Question: I have this method in my mvc controller:
'''
public void RejectInvoice(int invoiceId)
{
var invoice = _unitOfWork.InvoiceRepository.Get((int)invoiceId);
invoice.Rejected = true;
invoice.RejectedDateTime = DateTime.Now;
_unitOfWork.InvoiceRepository.InsertUpdate(invoice);
_unitOfWork.Save();
}
'''
In my script file I call it using:
'''
$.post('/Invoice/RejectInvoice/'+ 3, function (data) {
});
'''
In firebug I'm getting:

What the ...........? It clearly shows I've provided it with the 3 as a parameter but then claims I'm sending it a null?
can someone tell me what is going on here? How to fix?
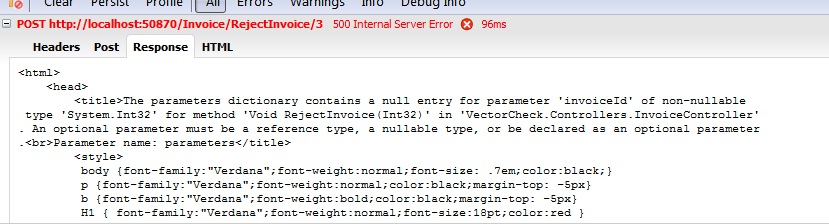
Answer: The default model binder will bind to a parameter called "id" but your parameter is named invoiceId, so it does not know to bind the value to it. A quick fix would be to change your POST URL to ''/Invoice/RejectInvoice/?invoiceId='+ 3'.